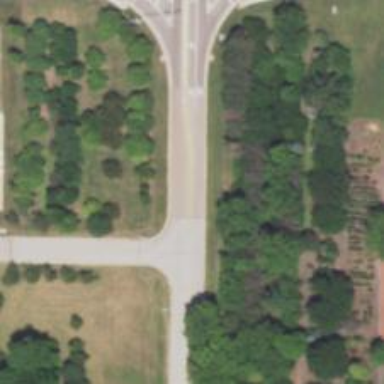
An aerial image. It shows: Residential road with asphalt surface and sidewalk on the left side.